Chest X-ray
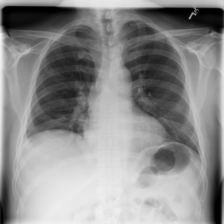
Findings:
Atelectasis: negative
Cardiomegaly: negative
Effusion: negative
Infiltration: negative
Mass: positive
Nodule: negative
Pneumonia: negative
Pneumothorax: negative
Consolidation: negative
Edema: negative
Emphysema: negative
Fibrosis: negative
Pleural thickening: negative
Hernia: negative